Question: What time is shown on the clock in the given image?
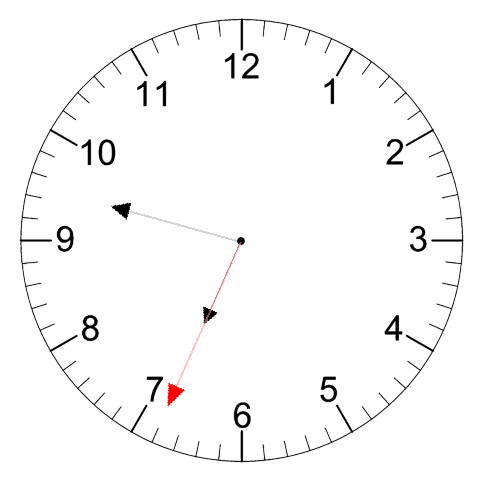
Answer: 06:47:34